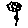
Label: flower